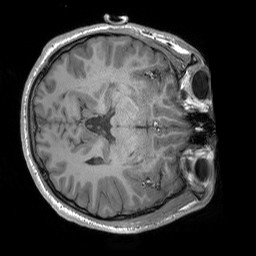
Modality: T1w
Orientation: axial
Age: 21
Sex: male
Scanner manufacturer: siemens
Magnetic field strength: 3 T
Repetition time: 1.9 s
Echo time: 0.00243 s